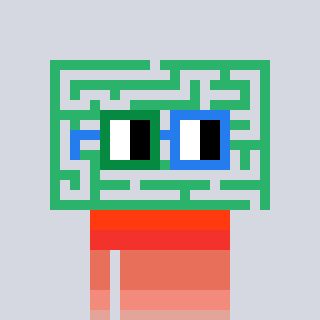
a pixel art character with square green and blue glasses, a maze-shaped head and a teal-colored body on a cool background